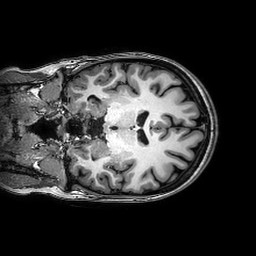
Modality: T1w
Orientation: coronal
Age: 21
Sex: female
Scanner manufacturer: philips
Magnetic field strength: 3 T
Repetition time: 0.008381 s
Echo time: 0.00387 s